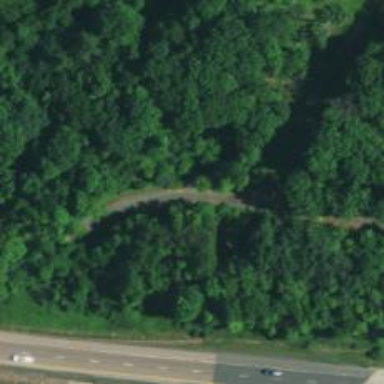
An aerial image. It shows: Disused road.